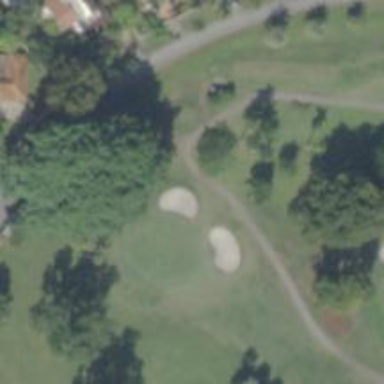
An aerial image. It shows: Golf tee.